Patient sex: F
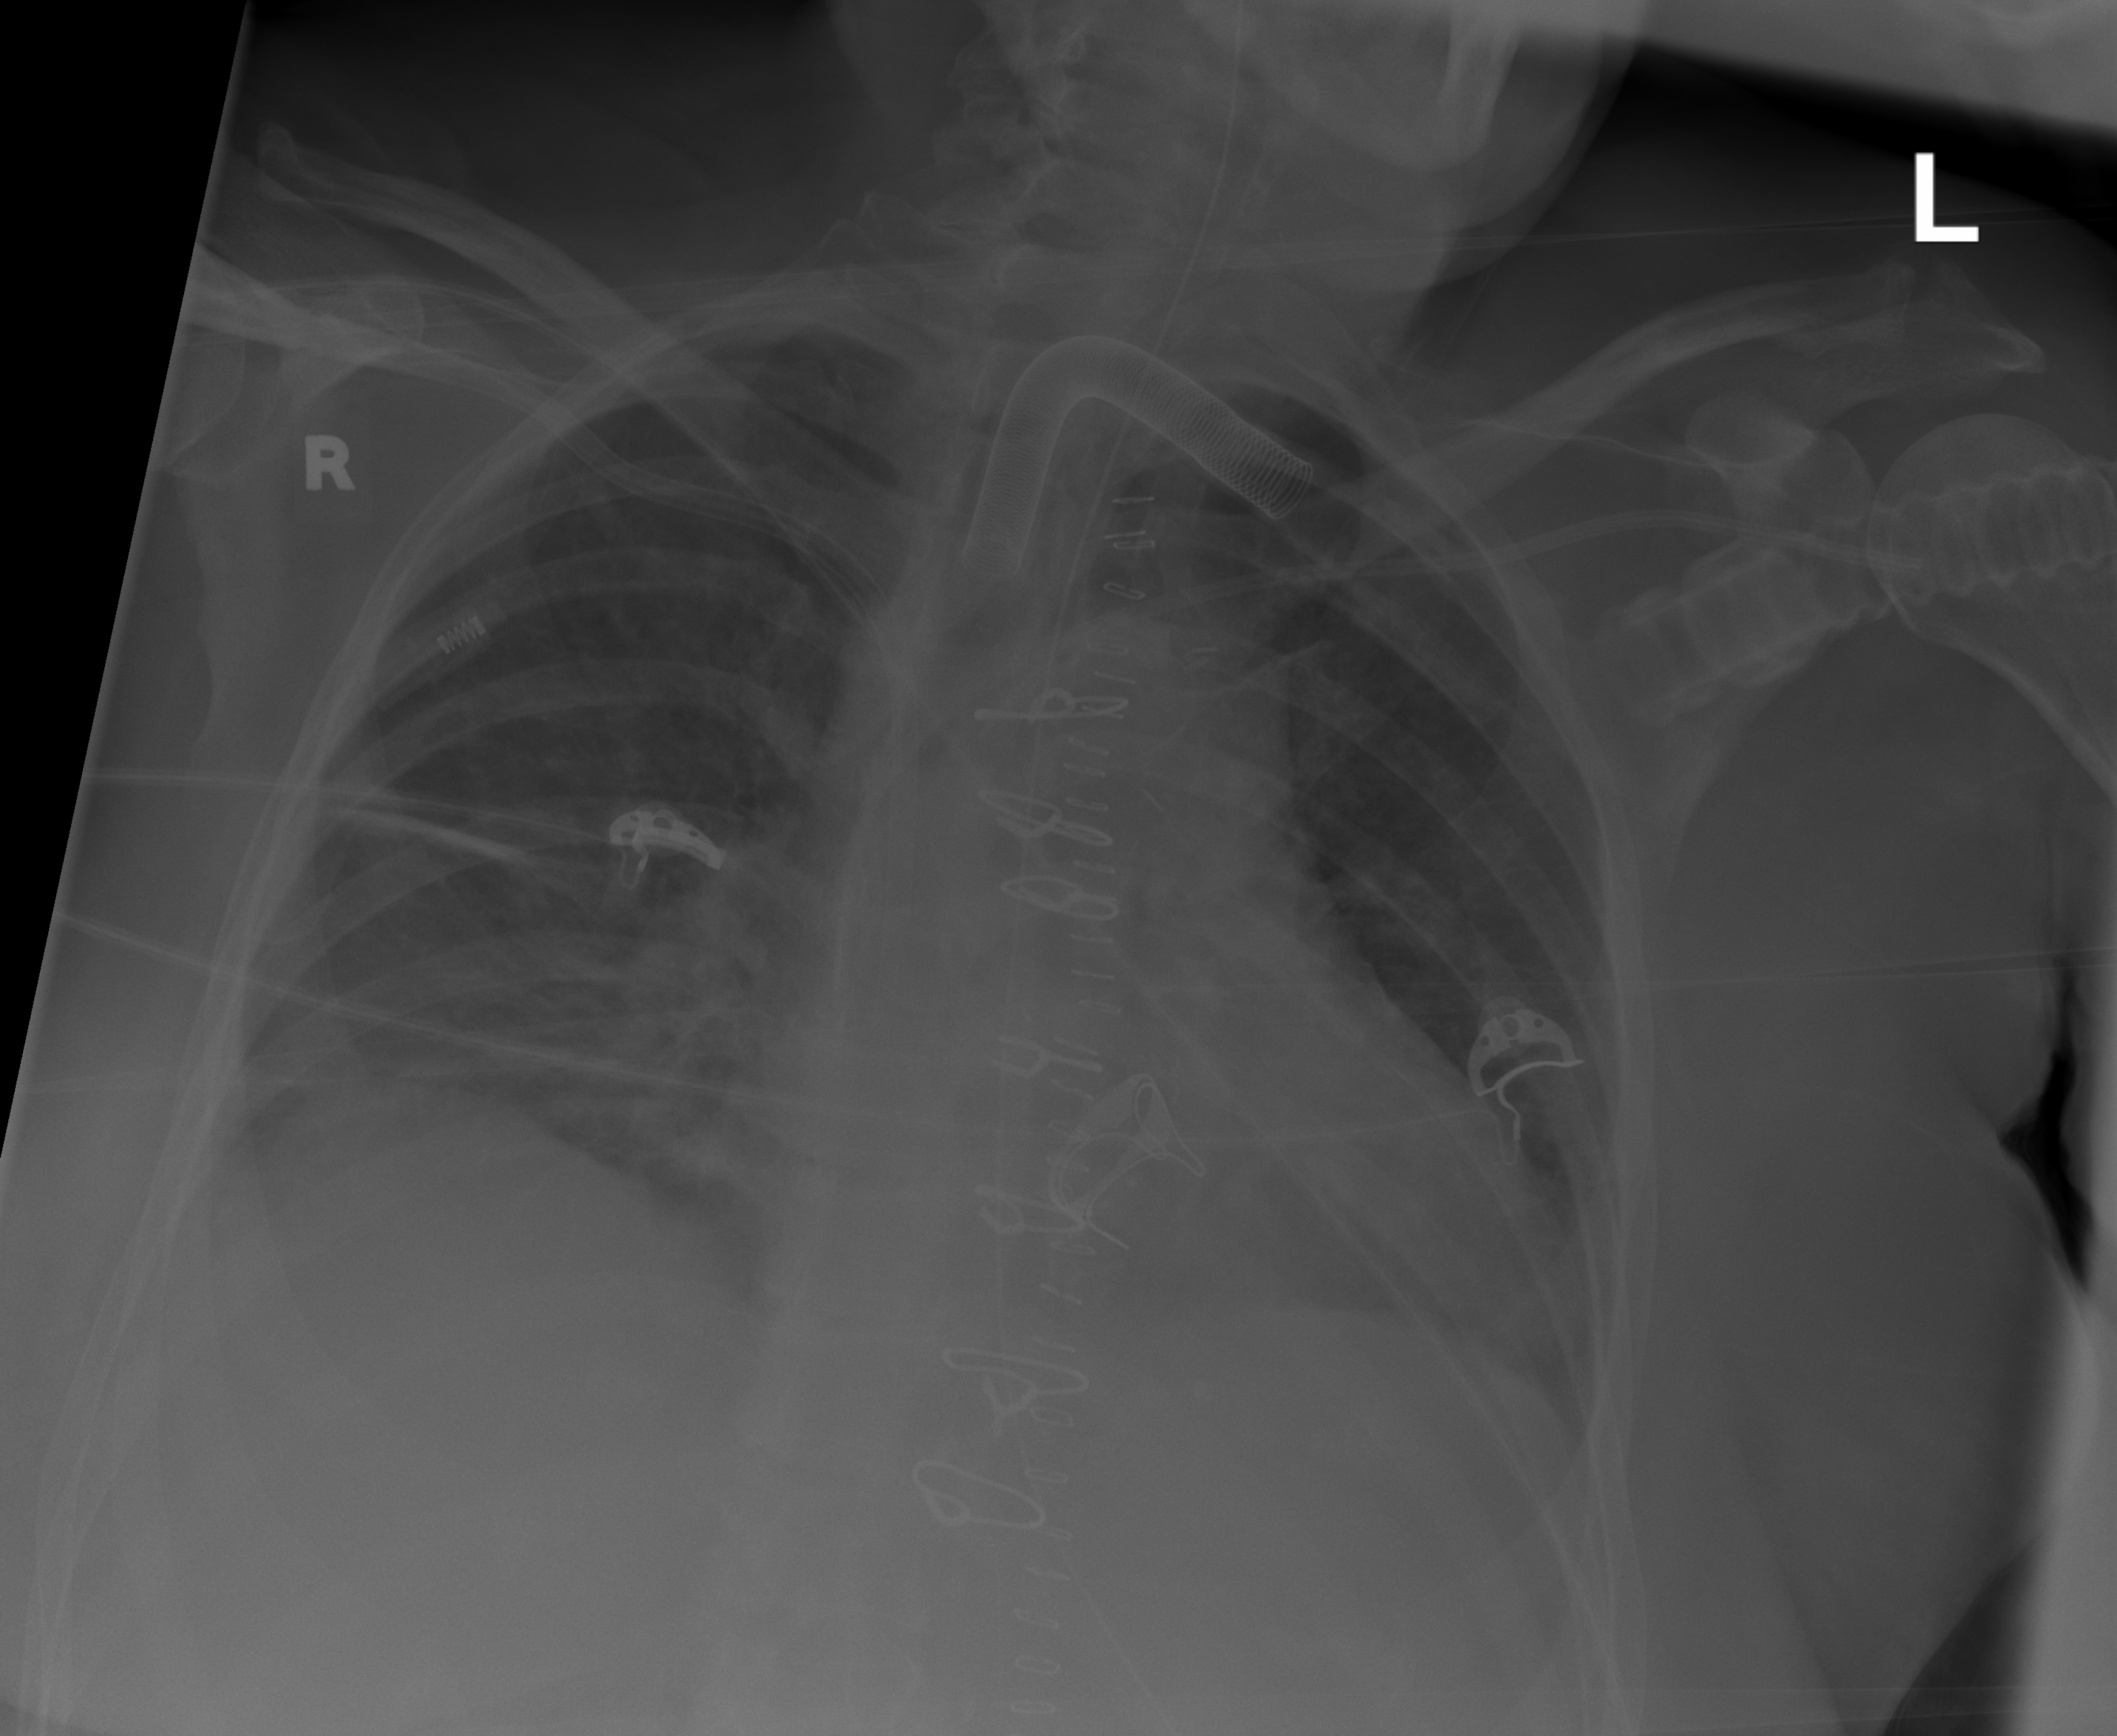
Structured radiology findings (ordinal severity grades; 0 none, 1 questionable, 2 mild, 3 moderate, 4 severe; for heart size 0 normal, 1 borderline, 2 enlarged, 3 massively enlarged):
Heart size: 2
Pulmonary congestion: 0
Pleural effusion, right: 0
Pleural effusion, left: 0
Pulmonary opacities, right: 2
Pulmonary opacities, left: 0
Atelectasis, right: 2
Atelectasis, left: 0